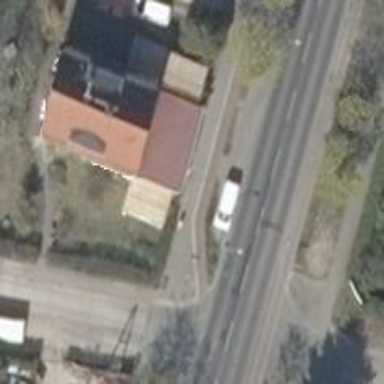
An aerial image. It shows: Convenience shop.